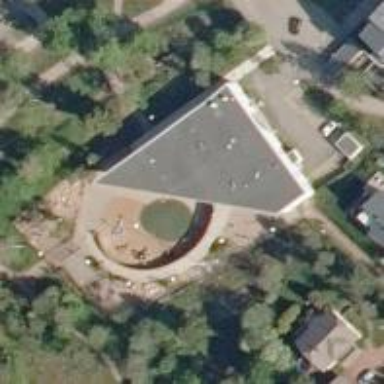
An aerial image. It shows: Kindergarten.